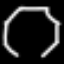
Label: octagon